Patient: sex M, age 43
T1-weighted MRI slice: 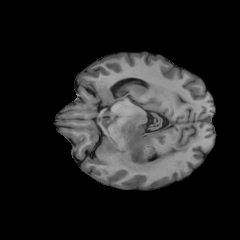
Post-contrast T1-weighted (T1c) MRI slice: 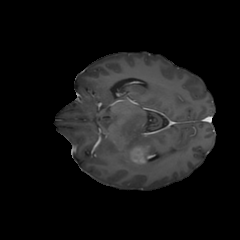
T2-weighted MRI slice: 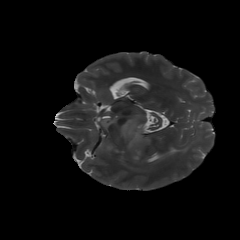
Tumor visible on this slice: yes
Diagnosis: Glioblastoma, IDH-wildtype
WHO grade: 4